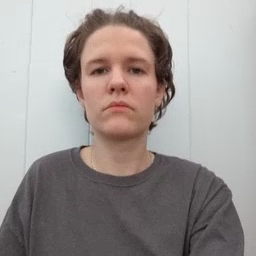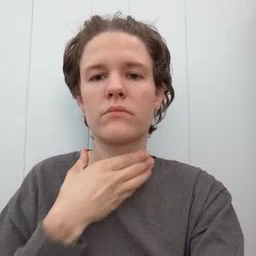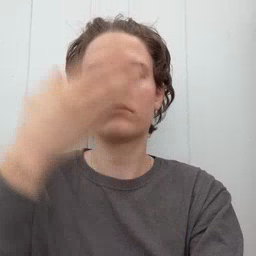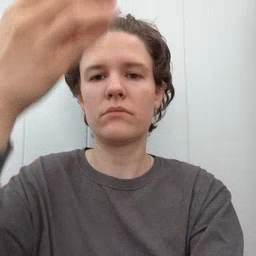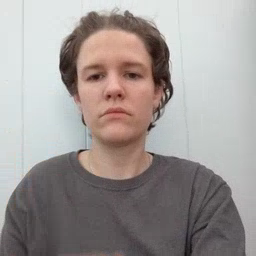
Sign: giraffe